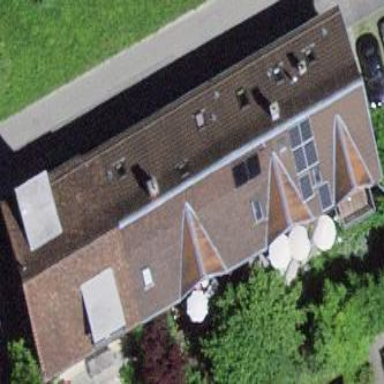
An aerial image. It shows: Terrace building with gabled roof.